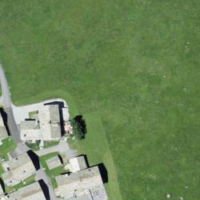
EUNIS habitat code: 55
Species observed at this site:
Sambucus racemosa